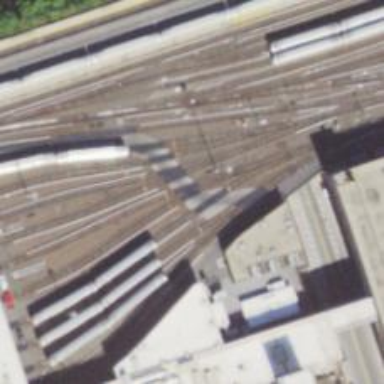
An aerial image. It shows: Electrified railway yard with rail tracks.